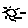
Label: sun